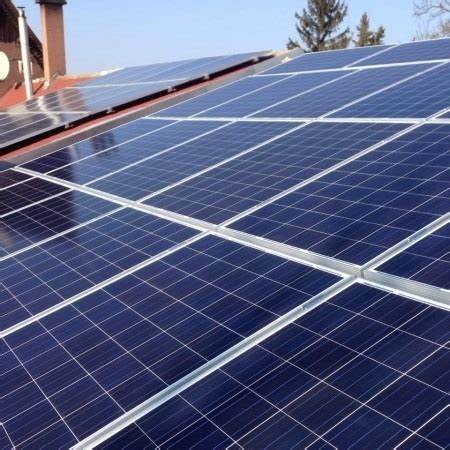
Label: Clean